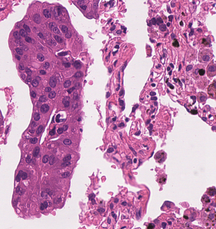
Tumor epithelial tissue: yes
Tumor-associated stroma tissue: yes
Normal tissue: no